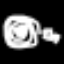
Label: squiggle